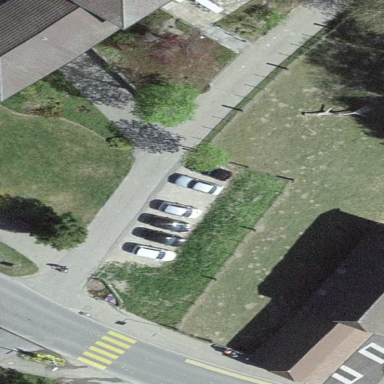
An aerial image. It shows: Parking area with paving stones.